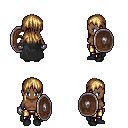
a pixel art fantasy rpg character, female body template, human, dark skin, black cape, gold greaves, blonde unkempt hairstyle, metal gloves, black shoes, shield, four views (front, back, left, right), 2x2 character sprite sheet, small pixel art, hard edges, no anti-aliasing